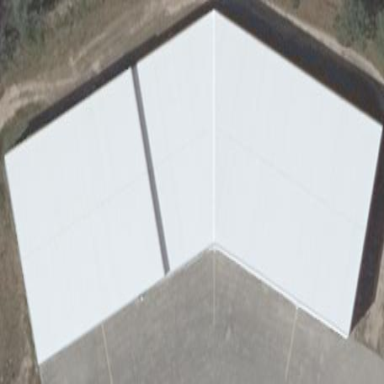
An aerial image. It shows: Hangar building at the airport.